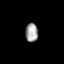
Tissue: prostate
Cell type: Fibroblasts
Senescence score: 0.7193
Nuclear area (px): 229
Mean DAPI intensity: 162.537